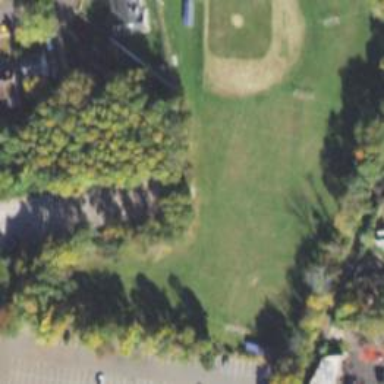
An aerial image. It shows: Baseball pitch for leisure land.